Question: I have this slideshow with '<URL>
Codes: CSS:
'''
#slideselector {
position: absolue;
top:0;
left:0;
border: 2px solid black;
padding-top: 1px;
}
.slidebutton {
height: 21px;
margin: 2px;
}
'''
I'm trying to style the input radio with css so it looks like that:  any suggestions?
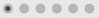
Answer: Like this
<URL>
'''
#slideselector {
position: absolue;
top:0;
left:0;
border: 2px solid black;
padding-top: 1px;
}
.slidebutton {
height: 21px;
margin: 2px;
}
#slideshow {
margin: 50px auto;
position: relative;
width: 240px;
height: 240px;
padding: 10px;
box-shadow: 0 0 20px rgba(0,0,0,0.4);
}
#slideshow > div {
position: absolute;
top: 10px;
left: 10px;
right: 10px;
bottom: 10px;
overflow:hidden;
}
.imgLike {
width:100%;
height:100%;
}
/* Radio */
input[type="radio"] {
background-color: #ddd;
background-image: -webkit-linear-gradient(0deg, transparent 20%, hsla(0,0%,100%,.7), transparent 80%),
-webkit-linear-gradient(90deg, transparent 20%, hsla(0,0%,100%,.7), transparent 80%);
border-radius: 10px;
box-shadow: inset 0 1px 1px hsla(0,0%,100%,.8),
0 0 0 1px hsla(0,0%,0%,.6),
0 2px 3px hsla(0,0%,0%,.6),
0 4px 3px hsla(0,0%,0%,.4),
0 6px 6px hsla(0,0%,0%,.2),
0 10px 6px hsla(0,0%,0%,.2);
cursor: pointer;
display: inline-block;
height: 15px;
margin-right: 15px;
position: relative;
width: 15px;
-webkit-appearance: none;
}
input[type="radio"]:after {
background-color: #444;
border-radius: 25px;
box-shadow: inset 0 0 0 1px hsla(0,0%,0%,.4),
0 1px 1px hsla(0,0%,100%,.8);
content: '';
display: block;
height: 7px;
left: 4px;
position: relative;
top: 4px;
width: 7px;
}
input[type="radio"]:checked:after {
background-color: #f66;
box-shadow: inset 0 0 0 1px hsla(0,0%,0%,.4),
inset 0 2px 2px hsla(0,0%,100%,.4),
0 1px 1px hsla(0,0%,100%,.8),
0 0 2px 2px hsla(0,70%,70%,.4);
}
'''